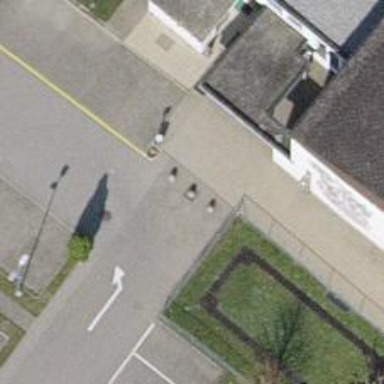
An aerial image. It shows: Bollard.